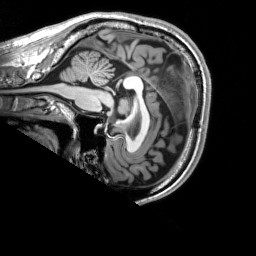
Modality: T1w
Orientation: sagittal
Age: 27
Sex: male
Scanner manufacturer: siemens
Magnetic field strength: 3 T
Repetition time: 2.53 s
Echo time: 0.00277 s